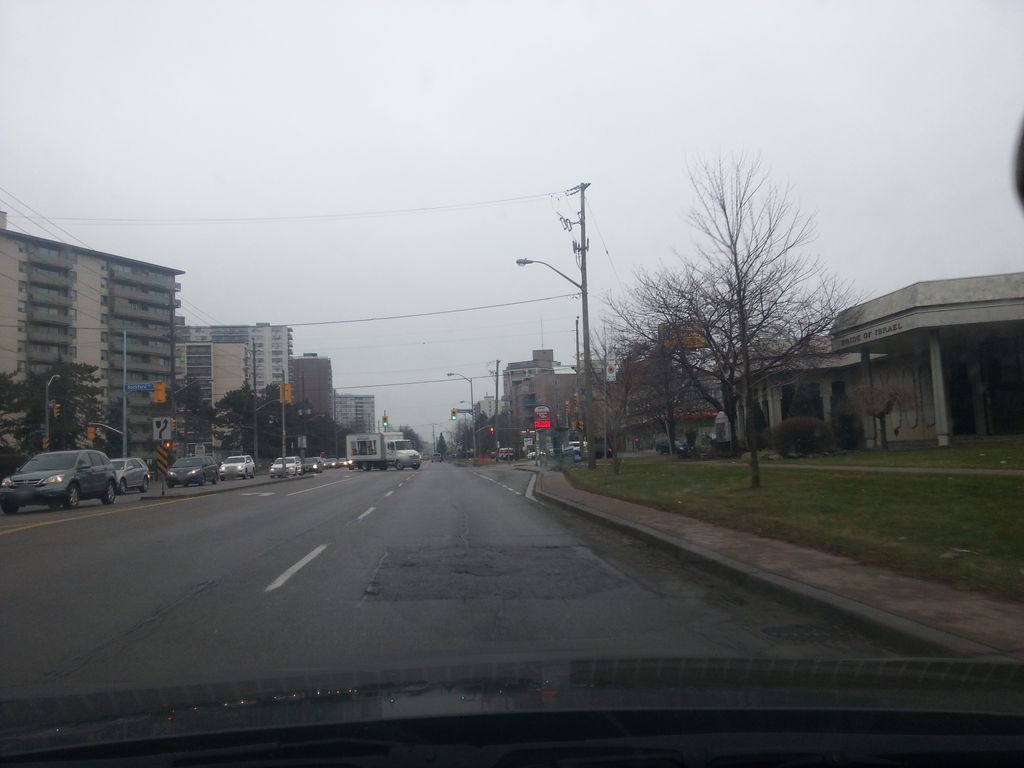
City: toronto